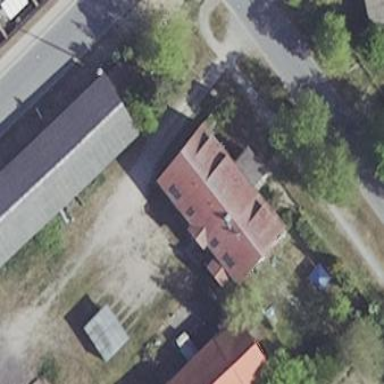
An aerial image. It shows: Residential building.